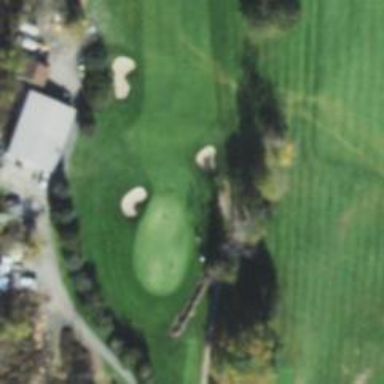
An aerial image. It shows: View of golf hole.